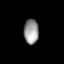
Tissue: lung
Cell type: Fibroblasts
Senescence score: 0.5585
Nuclear area (px): 356
Mean DAPI intensity: 153.149